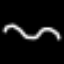
Label: squiggle